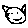
Label: cat